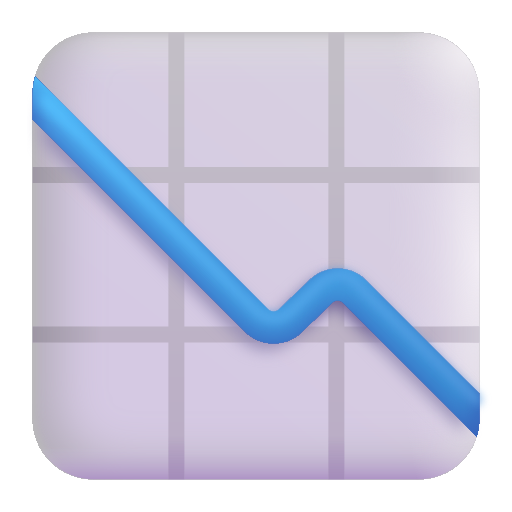
chart decreasing color